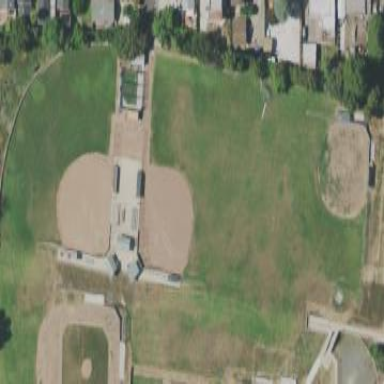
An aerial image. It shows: Softball pitch for leisure sports.